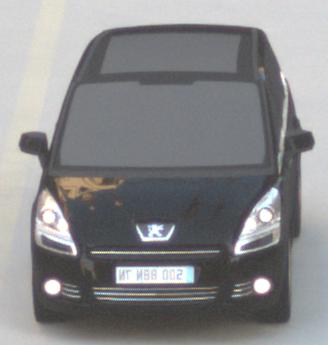
Make: Peugeot
Model: 5008 120 VTi
Detailed model: 5008 (I) Van
Model produced from: 2009/10
Model produced until: 2011/07
Doors: 5
Color: black
Road condition: dry road
Daytime: sunrise or sunset
Contrast: low contrast